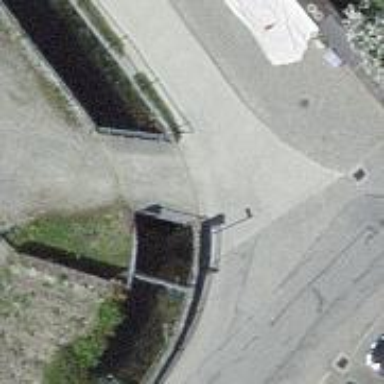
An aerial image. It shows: Driveway bridge connecting two areas.